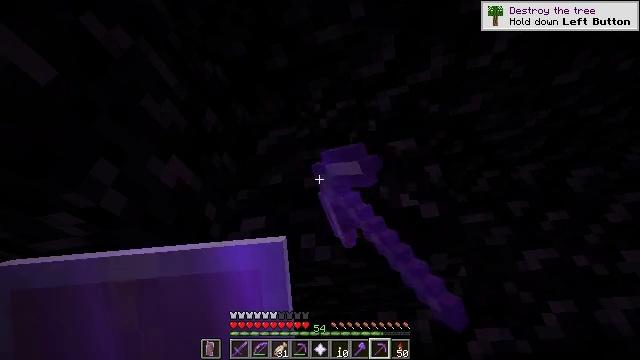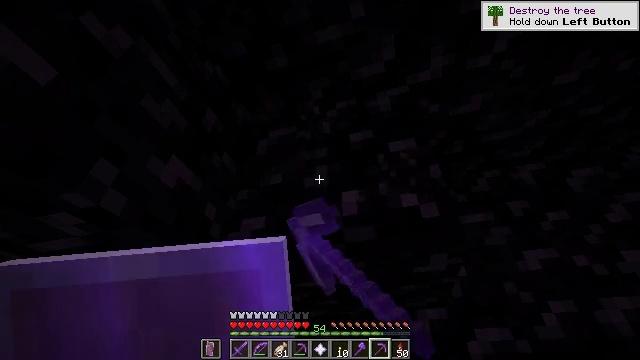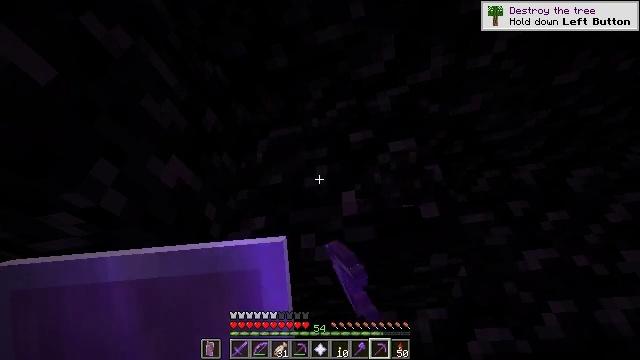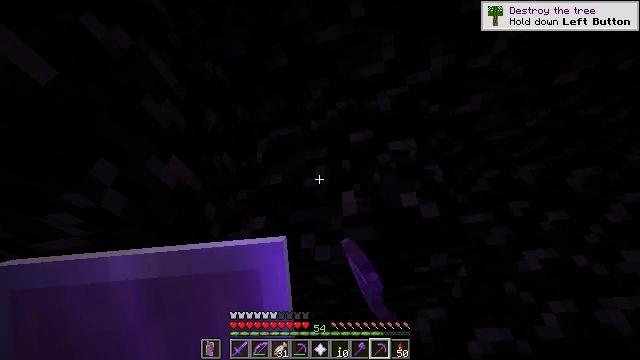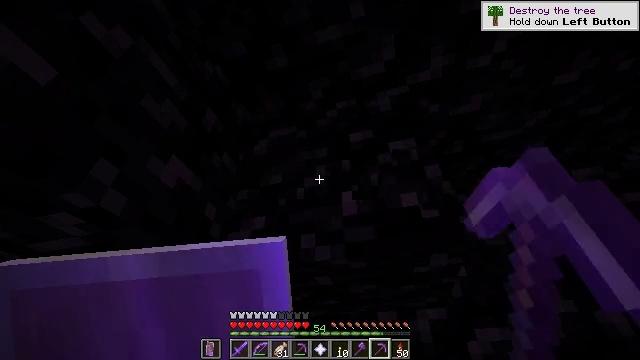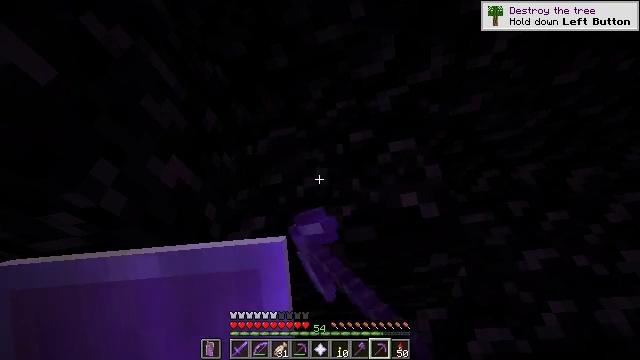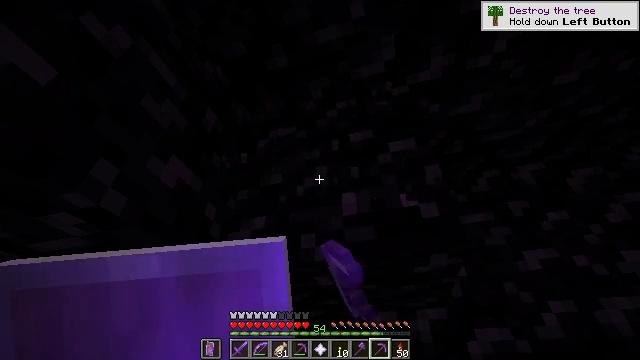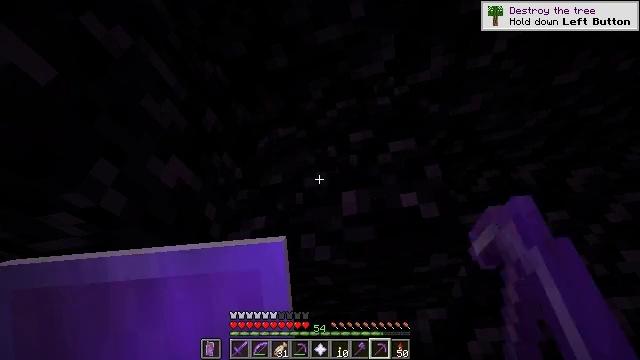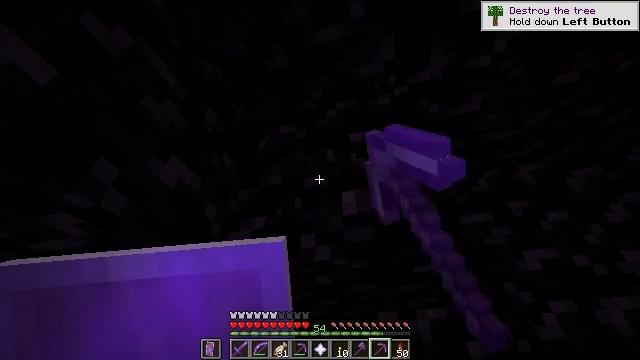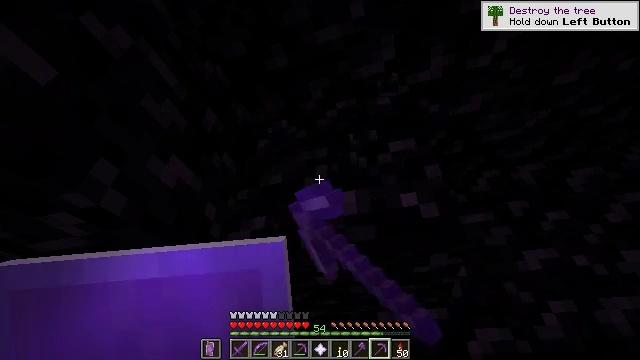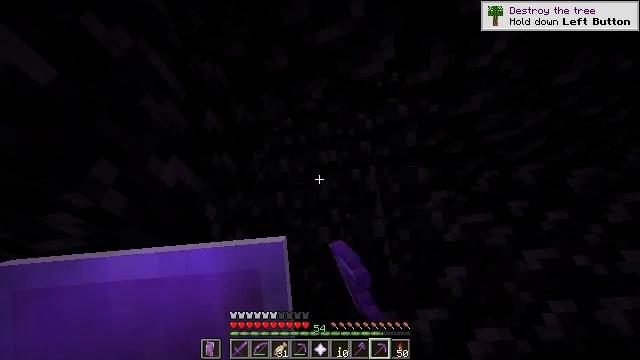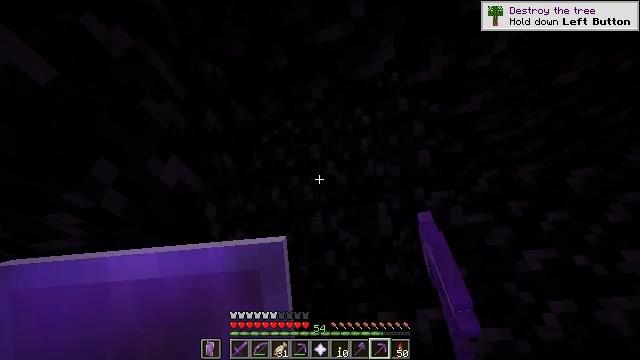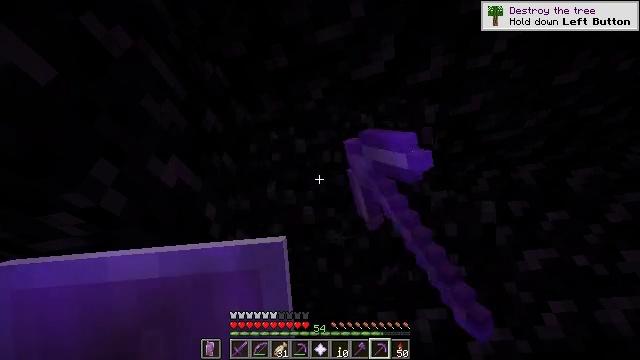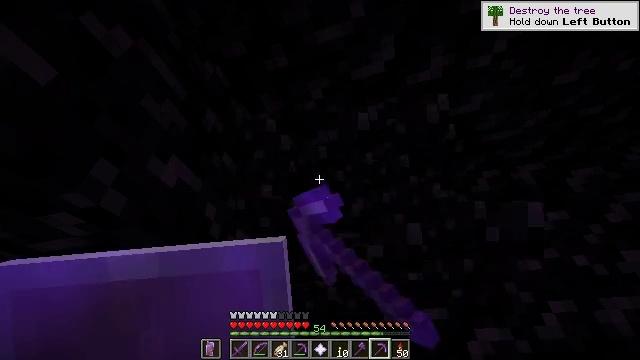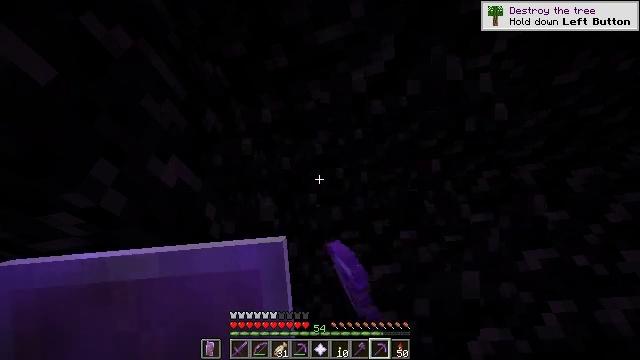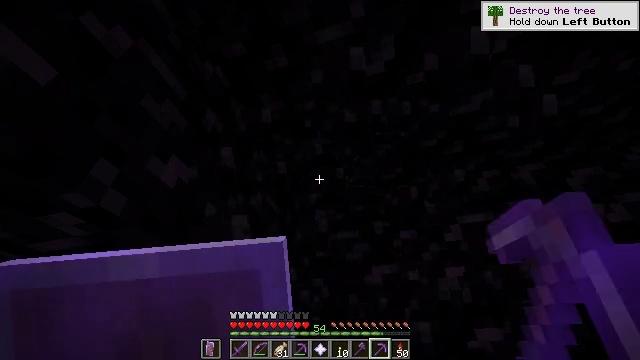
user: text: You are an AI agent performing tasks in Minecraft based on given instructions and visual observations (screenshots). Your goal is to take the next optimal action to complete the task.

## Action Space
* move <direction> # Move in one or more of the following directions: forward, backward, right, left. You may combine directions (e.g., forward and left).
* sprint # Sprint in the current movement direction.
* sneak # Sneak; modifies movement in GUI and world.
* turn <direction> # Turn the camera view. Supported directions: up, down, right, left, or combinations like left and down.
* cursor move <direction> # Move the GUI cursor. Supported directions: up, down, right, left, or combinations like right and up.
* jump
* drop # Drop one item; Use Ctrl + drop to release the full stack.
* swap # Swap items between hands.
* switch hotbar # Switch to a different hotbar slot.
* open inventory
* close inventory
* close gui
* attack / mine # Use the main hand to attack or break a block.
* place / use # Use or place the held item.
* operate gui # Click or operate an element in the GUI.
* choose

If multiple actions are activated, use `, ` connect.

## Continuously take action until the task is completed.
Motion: motion action
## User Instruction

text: Mine the obsidian block.
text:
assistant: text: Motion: attack / mine
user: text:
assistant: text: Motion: attack / mine
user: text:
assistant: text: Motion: attack / mine
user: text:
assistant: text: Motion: attack / mine
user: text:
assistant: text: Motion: attack / mine
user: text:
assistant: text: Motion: attack / mine
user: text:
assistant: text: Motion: attack / mine
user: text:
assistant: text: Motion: attack / mine
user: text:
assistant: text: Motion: attack / mine
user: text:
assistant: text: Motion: attack / mine
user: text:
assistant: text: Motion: attack / mine
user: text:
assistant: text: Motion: attack / mine
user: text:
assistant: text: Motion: attack / mine
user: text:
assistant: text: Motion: attack / mine
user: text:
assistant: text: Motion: attack / mine
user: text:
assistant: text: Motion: attack / mine
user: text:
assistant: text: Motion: attack / mine
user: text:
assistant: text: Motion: attack / mine
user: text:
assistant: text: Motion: attack / mine
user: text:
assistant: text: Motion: turn left, attack / mine
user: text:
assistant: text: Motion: turn left, attack / mine
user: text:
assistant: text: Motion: turn left, attack / mine
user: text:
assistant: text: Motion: turn left and up, attack / mine
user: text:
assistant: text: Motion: turn left, attack / mine
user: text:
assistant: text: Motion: attack / mine
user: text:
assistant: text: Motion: attack / mine
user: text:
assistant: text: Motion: attack / mine
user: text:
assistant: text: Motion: attack / mine
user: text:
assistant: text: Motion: attack / mine
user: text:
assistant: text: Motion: attack / mine